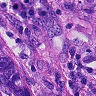
Metastatic tissue present: yes